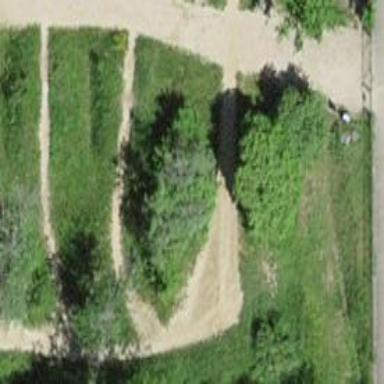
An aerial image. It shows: Cycling track located on leisure land.